Interaction volume radius: 10 \u00c5
Interaction volume height: 15 \u00c5
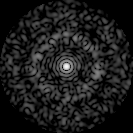
Disorder parameter: 0.8644